Aerial crown-view tile of a tropical tree (Barro Colorado Island, Panama), acquired 20250915:
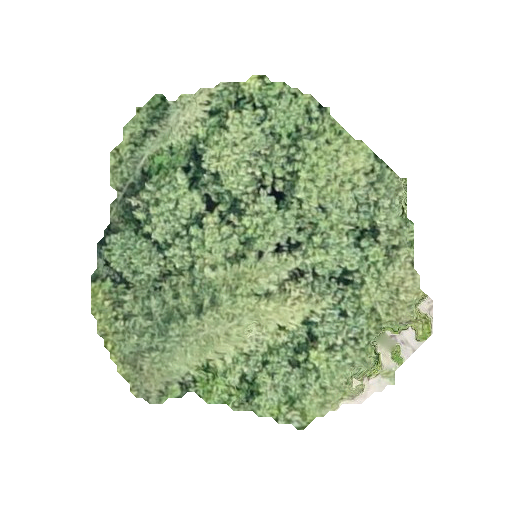
Species: Hieronyma alchorneoides
GBIF accepted scientific name: Hieronyma alchorneoides
Crown area: 128.614 m²